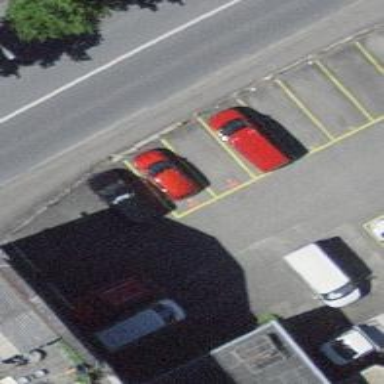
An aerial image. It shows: Car-sharing service available at this location.